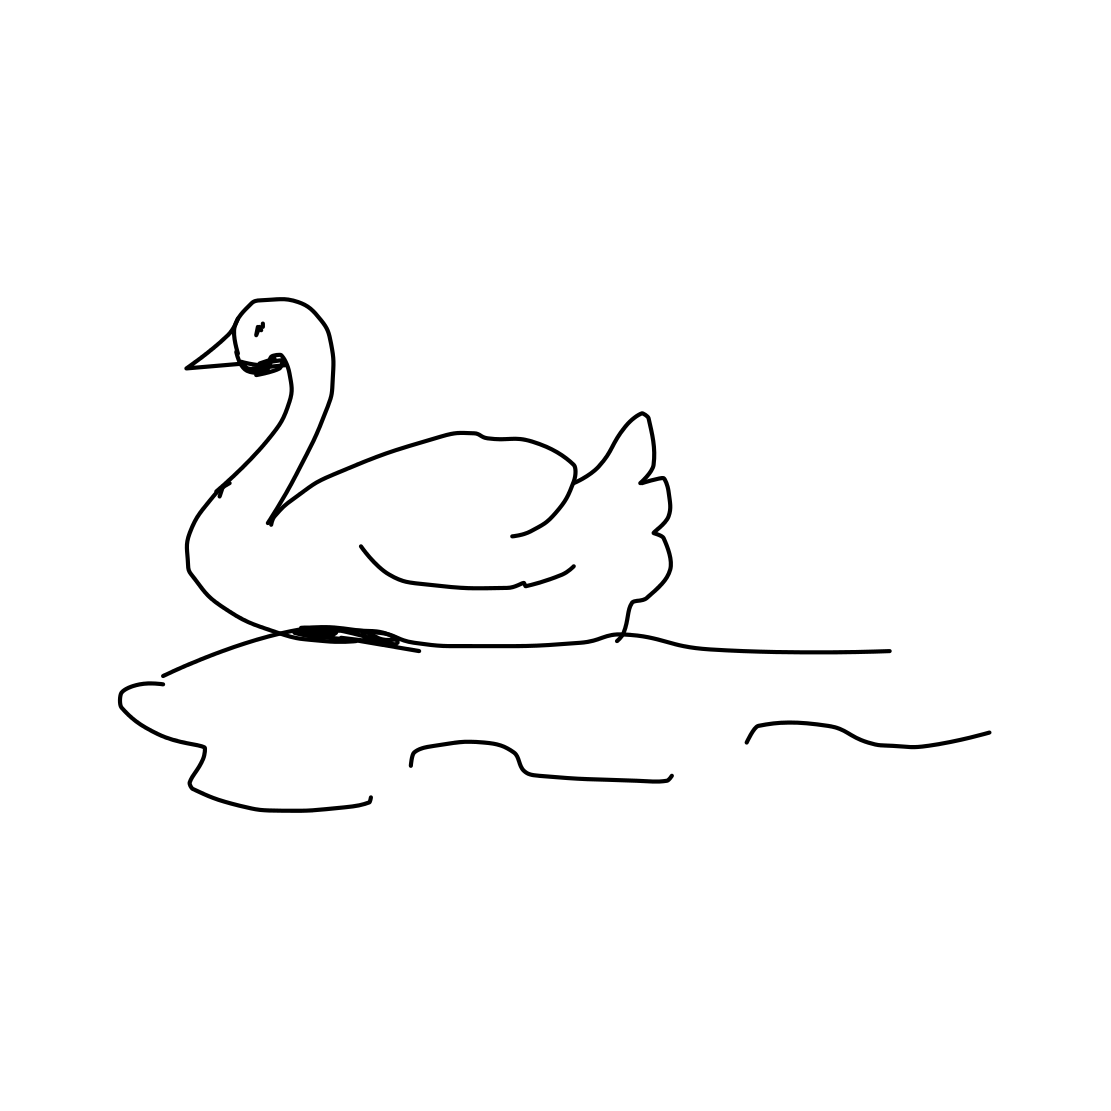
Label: swan